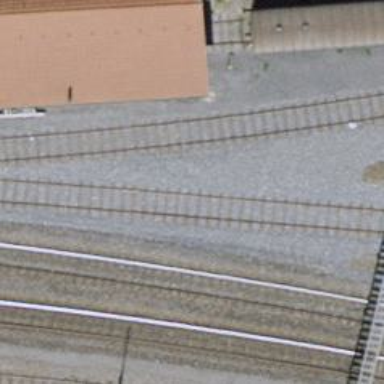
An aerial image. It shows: Railway yard.